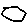
Label: hexagon